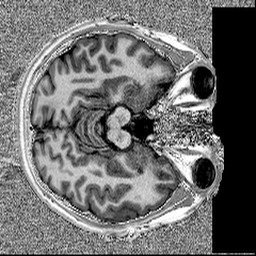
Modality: MP2RAGE
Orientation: axial
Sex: male